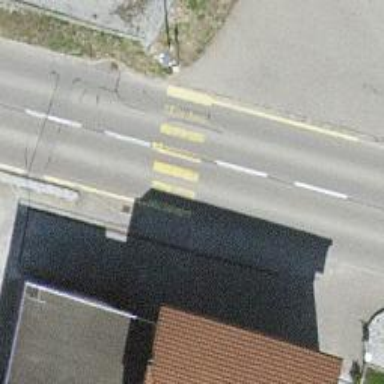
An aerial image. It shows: Zebra crossing for pedestrians.